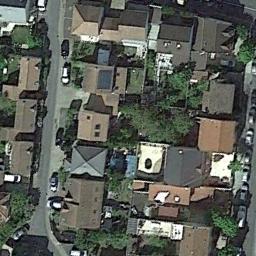
Label: residential